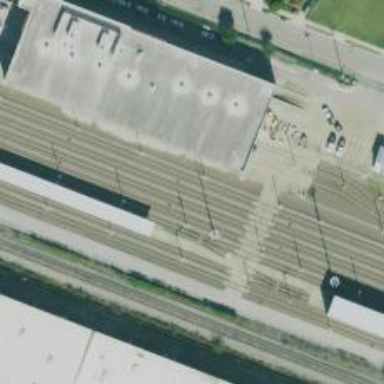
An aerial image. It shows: Light rail yard with electrified contact lines.